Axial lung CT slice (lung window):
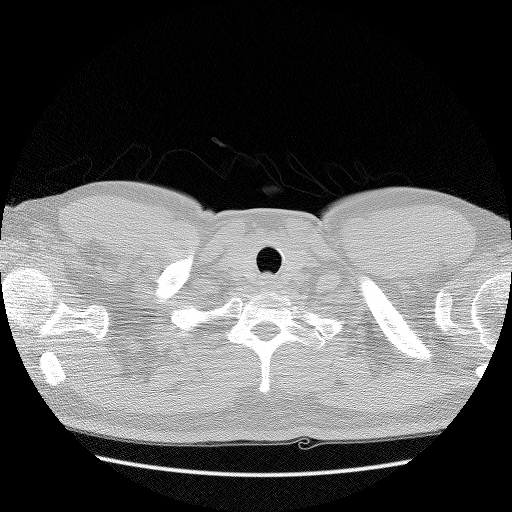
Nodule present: no